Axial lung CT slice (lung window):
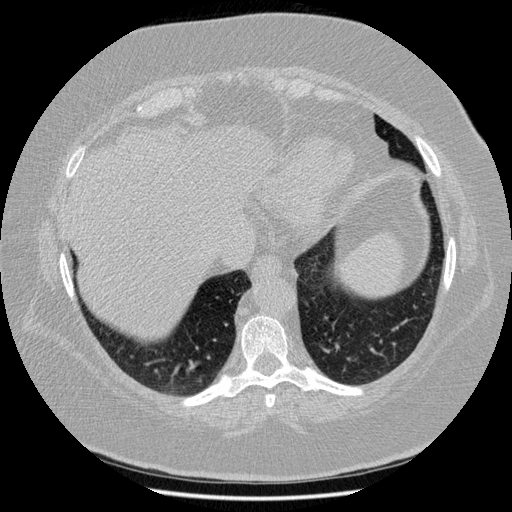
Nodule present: no